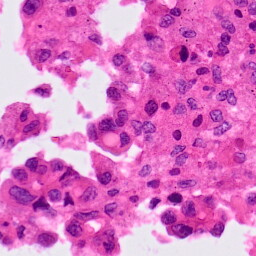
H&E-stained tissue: Lung